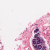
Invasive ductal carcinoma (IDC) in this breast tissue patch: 0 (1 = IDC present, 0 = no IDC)